Question: I have to do a recursive function in pSQL to get the following query:
- 'tb_route''from_city''to_city'-
The table is builded recursively. I have to make a recursive CTE to show the route between two cities (i.e., from 'Santiago de compostela' to 'Saint Jean Pied de Port') showing the total km of the route and the cities where it goes through.
The output has to be something like this:

This is what I've tried:
'''
WITH RECURSIVE cities AS (
SELECT *
FROM textil.tb_route
WHERE to_city_name = 'Santigo de Compostela'
UNION ALL
SELECT e.from_city, e.to_city, e.route, e.km
FROM textil.tb_route e
INNER JOIN cities tb_route ON tb_route.from_city_name = e.from_city
)
SELECT *
FROM cities;
'''
And I had an error like:
'''
ERROR: column e.from_city does not exist
LINE 8: ...JOIN cities tb_route ON tb_route.from_city_name = e.from_cit...
'''
Table:
'''
CREATE TABLE textil.tb_route
(
from_city_name CHARACTER VARYING(120) NOT NULL ,
to_city_name CHARACTER VARYING(120) NOT NULL ,
km_distance_num NUMERIC(5,2) NOT NULL ,
CONSTRAINT pk_route PRIMARY KEY (from_city_name, to_city_name)
);
'''
Data:
'''
INSERT INTO textil.tb_route VALUES
('Saint Jean Pied de Port','Roncesvalles',25.7),
('Somport','Jaca',30.5),
('Roncesvalles','Zubiri',21.5),
('Jaca','Arres',25),
('Zubiri','Pamplona/Iruna',20.4),
('Arres','Ruesta',28.7),
('Pamplona/Iruna','Puente la Reina/Gares',24),
('Ruesta','Sanguesa',21.8),
('Puente la Reina/Gares','Estella/Lizarra',22),
('Sanguesa','Monreal',27.25),
('Estella/Lizarra','Torres del Rio',29),
('Monreal','Puente la Reina/Gares',31.1),
('Torres del Rio','Logrono',20),
('Logrono','Najera',29.6),
('Najera','Santo Domingo de la Calzada',21),
('Santo Domingo de la Calzada','Belorado',22.7),
('Belorado','Ages',27.4),
('Ages','Burgos',23),
('Burgos','Hontanas',31.1),
('Hontanas','Boadilla del Camino',28.5),
('Boadilla del Camino','Carrion de los Condes',24.6),
('Carrion de los Condes','Terradillos de los Templarios',26.6),
('Terradillos de los Templarios','El Burgo Ranero',30.6),
('El Burgo Ranero','Leon',37.1),
('Leon','San Martin del Camino',25.9),
('San Martin del Camino','Astorga',24.2),
('Astorga','Foncebadon',25.9),
('Foncebadon','Ponferrada',27.3),
('Ponferrada','Villafranca del Bierzo',24.1),
('Villafranca del Bierzo','O Cebreiro',28.4),
('O Cebreiro','Triacastela',21.1),
('Triacastela','Sarria',18.3),
('Sarria','Portomarin',22.4),
('Portomarin','Palas de Rei',25),
('Palas de Rei','Arzua',28.8),
('Arzua','Pedrouzo',19.1),
('Pedrouzo','Santiago de Compostela',20),
('Bayona','Ustaritz',14.3),
('Ustaritz','Urdax',21.2),
('Urdax','Elizondo',18.8),
('Elizondo','Berroeta',9.7),
('Berroeta','Olague',20.4),
('Olague','Pamplona/Iruna',25),
('Irun','Hernani',26.6),
('Hernani','Tolosa',18.9),
('Tolosa','Zerain',33),
('Zerain','Salvatierra/Agurain',28),
('Salvatierra/Agurain','Vitoria/Gasteiz',27.4),
('Vitoria/Gasteiz','La Puebla de Arganzon',18.5),
('La Puebla de Arganzon','Haro',31),
('Haro','Santo Domingo de la Calzada',20),
('Bayona','Irun',33.8),
('Tolosa','Zegama',37.9),
('Zegama','Salvatierra/Agurain',20.1),
('La Puebla de Arganzon','Miranda del Ebro',22.3),
('Miranda del Ebro','Pancorbo',16.7),
('Pancorbo','Briviesca',23.4),
('Briviesca','Monasterio de Rodilla',19.8),
('Monasterio de Rodilla','Burgos',28.5);
'''
'''
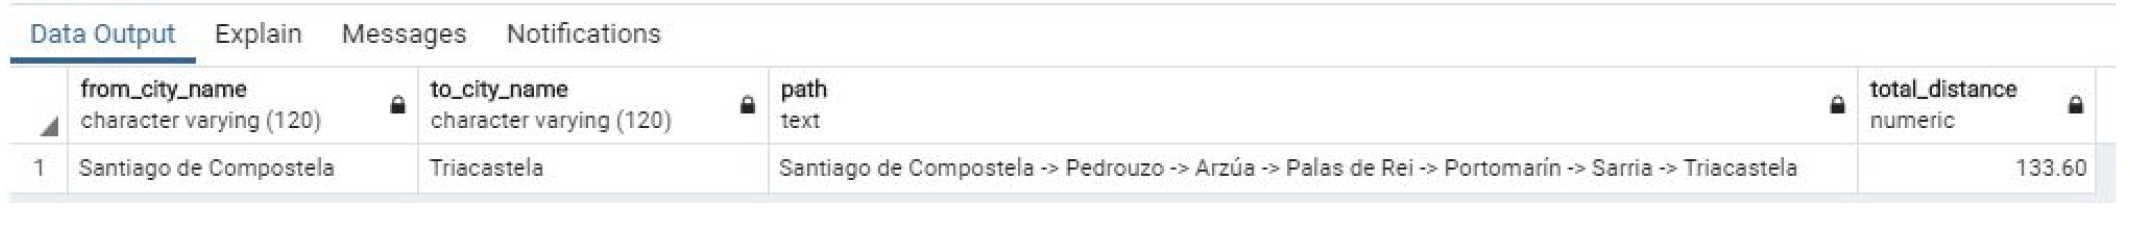
Answer: Here I leave the solution I've get finally:
'''
with recursive caminos(from_city_name, to_city_name, path, total_distance, terminar, ultima_ciudad) as (
-- Consulta base
select to_city_name
,'Saint Jean Pied de Port' -- Cambiar Destino
,concat(to_city_name, concat(' -> ', from_city_name))
,cast(km_distance_num as numeric(8,2))
,0 --No terminar
,from_city_name
from textil.tb_route
where to_city_name = 'Santiago de Compostela' -- Cambiar Origen
union all
-- Consulta recursiva
select caminos.from_city_name
,caminos.to_city_name
,concat(caminos.path, concat( ' -> ', tr.from_city_name))
,cast(caminos.total_distance + tr.km_distance_num as numeric(8,2))
,case when tr.from_city_name = caminos.to_city_name then 1 else 0 end
,tr.from_city_name
from caminos inner join textil.tb_route tr on tr.to_city_name = caminos.ultima_ciudad and caminos.terminar != 1
)
select from_city_name, to_city_name, path, total_distance
from caminos
where 1 = 1
and from_city_name = 'Santiago de Compostela' --Cambiar Origen
and ultima_ciudad = 'Saint Jean Pied de Port' -- Cambiar Destino
;
'''